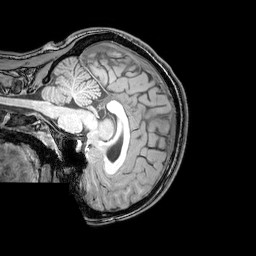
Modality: T1w
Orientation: sagittal
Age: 24
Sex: female
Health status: healthy
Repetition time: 0.081 s
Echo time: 0.037 s